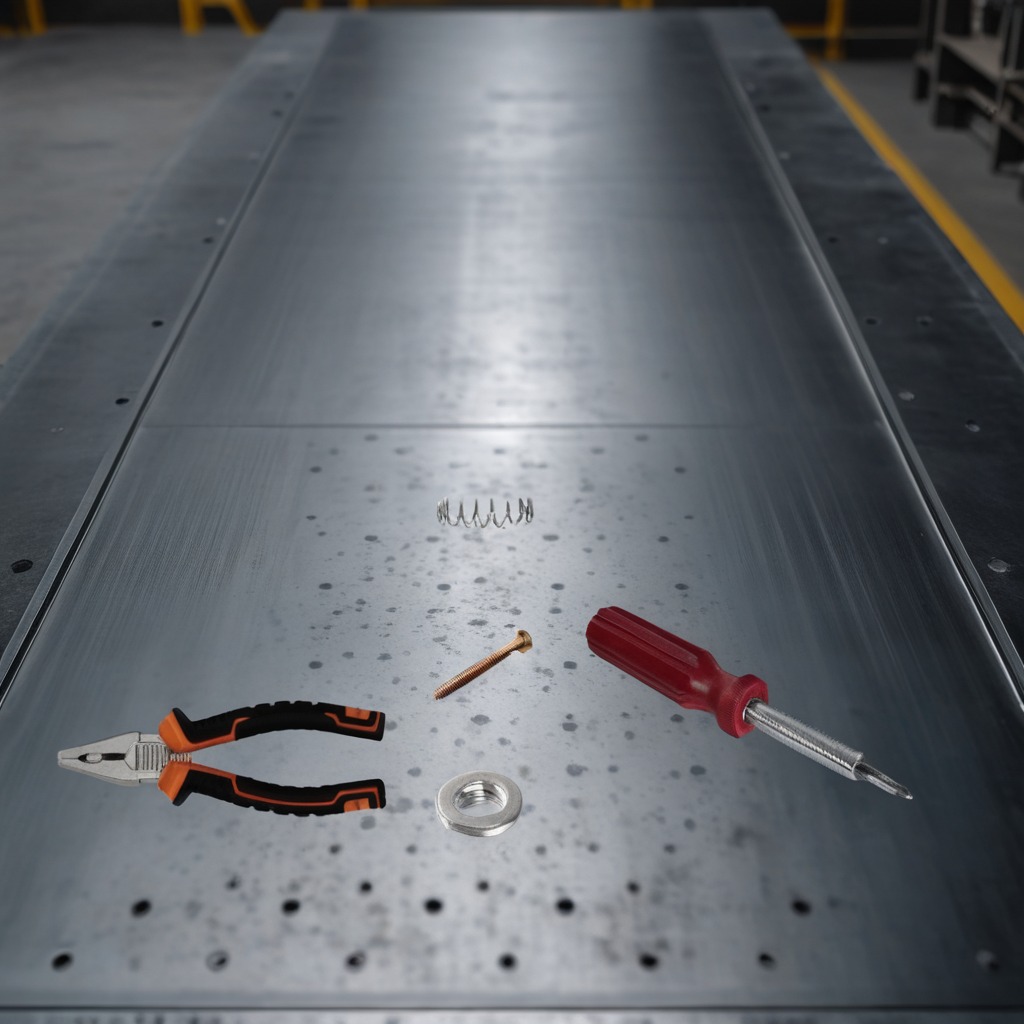
A metal machine screw, pliers, a coiled metal spring, a screwdriver, and a metal nut are lying on the cold steel table in a mining workshop.